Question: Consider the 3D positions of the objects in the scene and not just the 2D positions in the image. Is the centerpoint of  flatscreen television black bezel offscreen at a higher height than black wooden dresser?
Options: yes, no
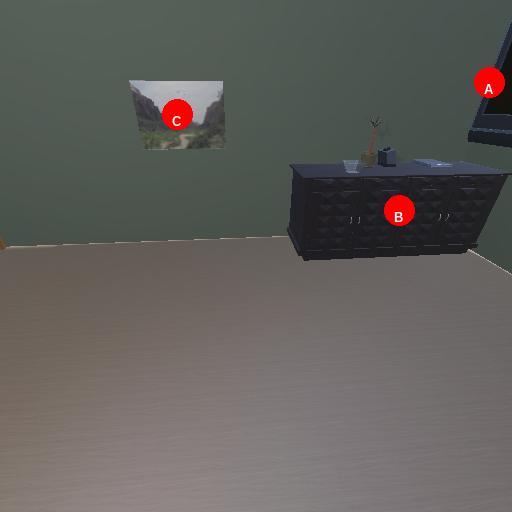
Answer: yes